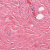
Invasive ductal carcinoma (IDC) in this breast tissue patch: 0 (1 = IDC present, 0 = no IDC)